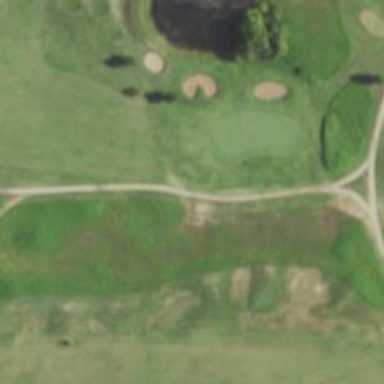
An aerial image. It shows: Service road used as golf cart path.